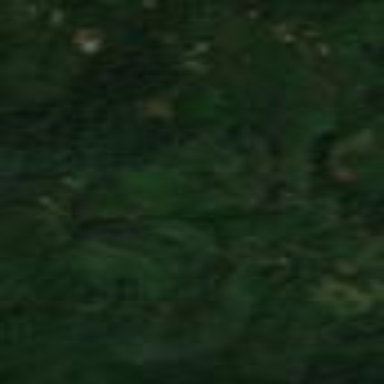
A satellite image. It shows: Orchard with rubber crops.